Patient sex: M
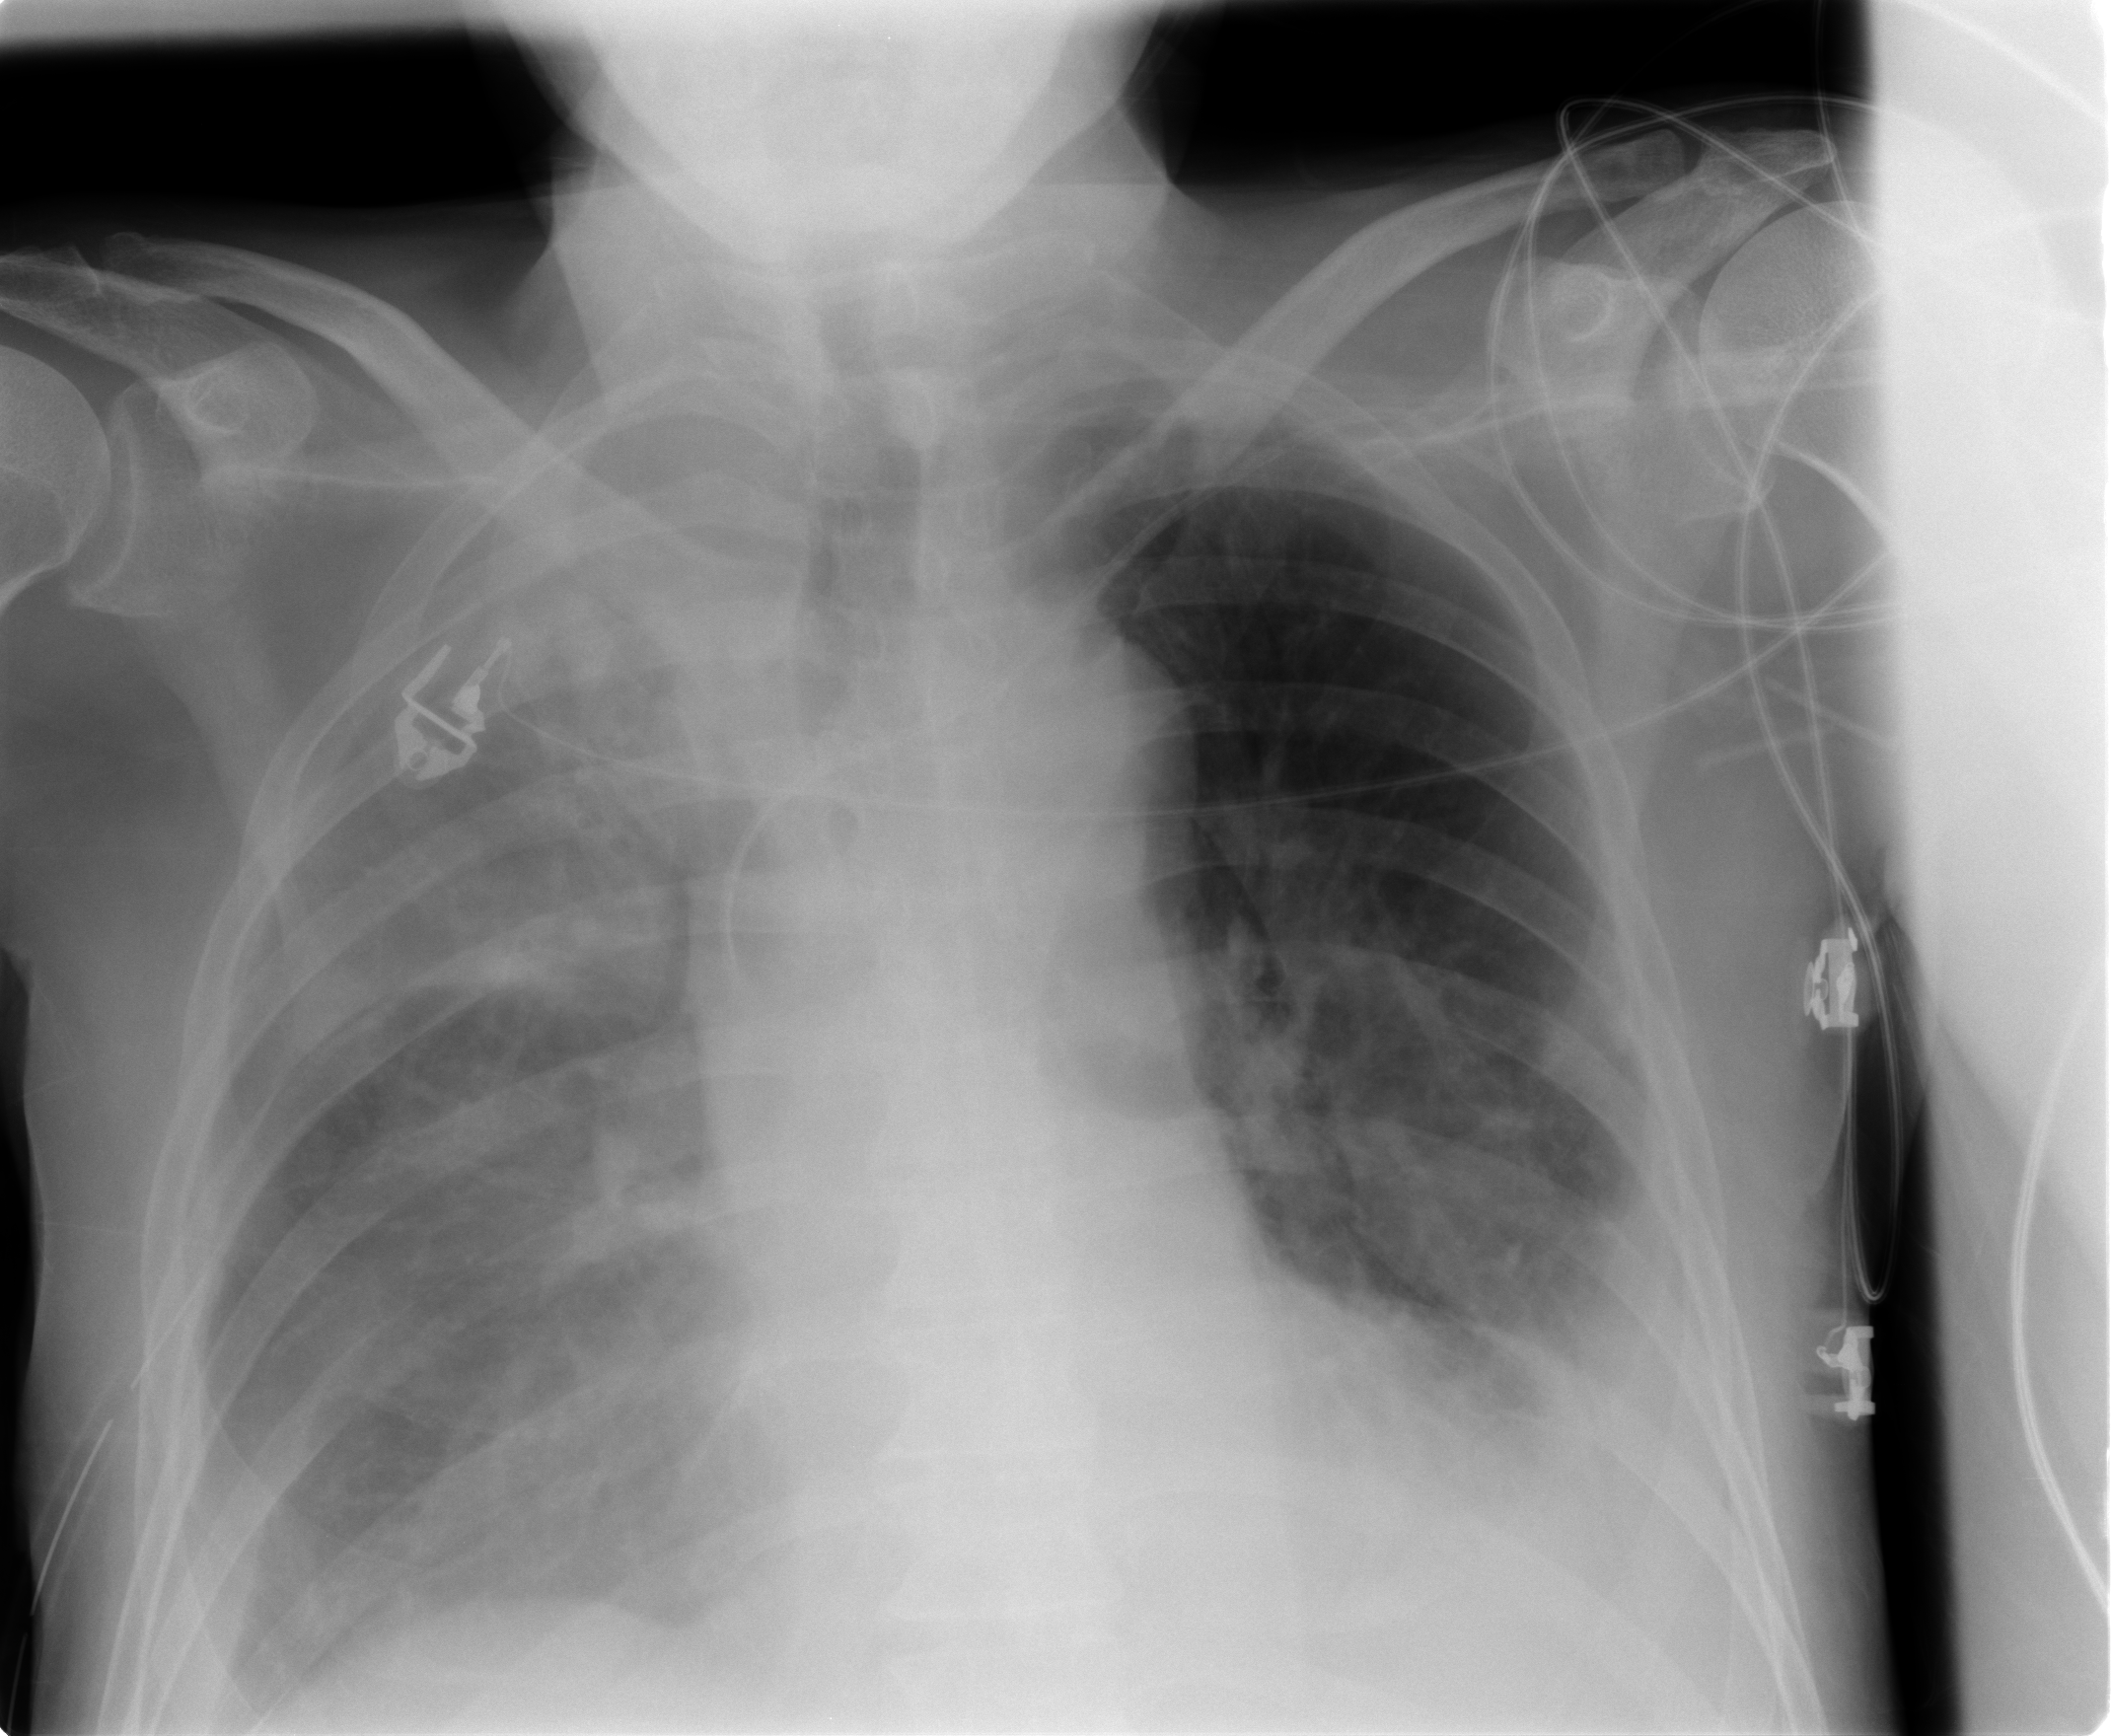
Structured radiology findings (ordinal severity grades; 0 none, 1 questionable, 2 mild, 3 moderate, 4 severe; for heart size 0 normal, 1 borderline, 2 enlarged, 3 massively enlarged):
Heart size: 0
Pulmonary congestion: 1
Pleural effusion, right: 3
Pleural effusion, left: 2
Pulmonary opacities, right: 3
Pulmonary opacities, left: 1
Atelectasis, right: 3
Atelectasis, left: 2